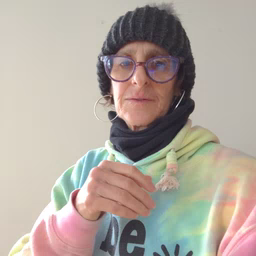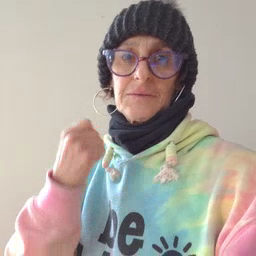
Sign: many